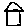
Label: house